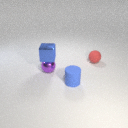
small blue metal cube above small purple metal sphere